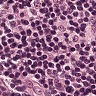
Metastatic tissue present: no